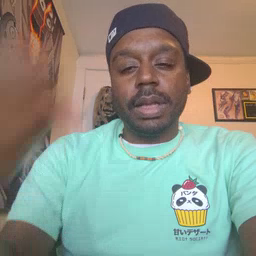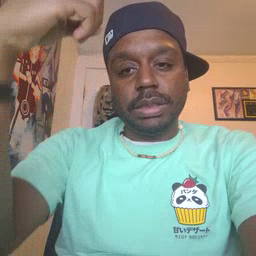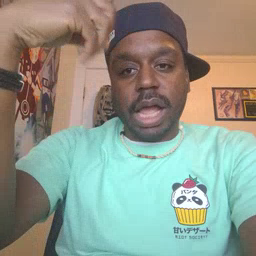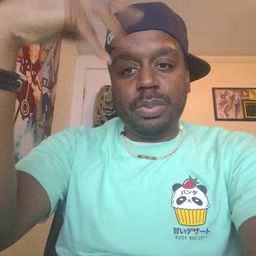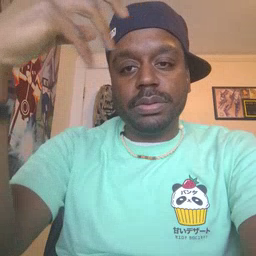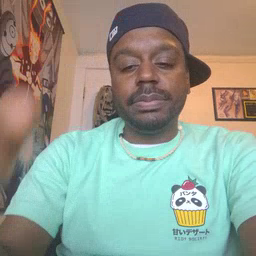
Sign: shower